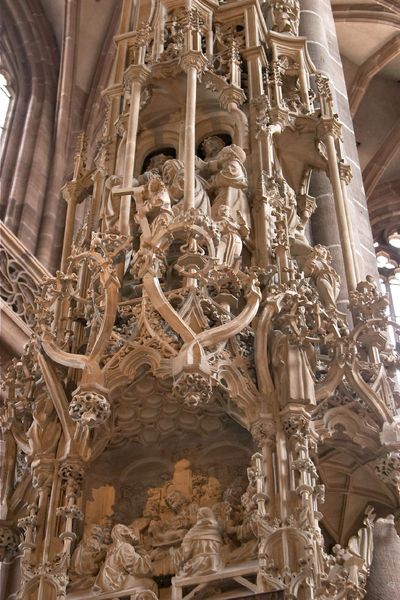
Titel: Sakramentshaus in St. Lorenz in Nürnberg
Künstler: Adam Kraft
Standort: Nürnberg, St. Lorenz (EU - D - B)
Schlagwörter: menschen, ausschnitt, fenster, holz, marmor, säule, säulen, barock, stein, kirche, gotik, ranken, skulptur, figuren, detail, plastik, foto, fotografie, plastisch, altar, hochaltar, skulpturen, kanzel, heilige, abendmahl, filigran, gothik, grabmal, maßwerk, kiche, gesprenge, epitaph, katholisch